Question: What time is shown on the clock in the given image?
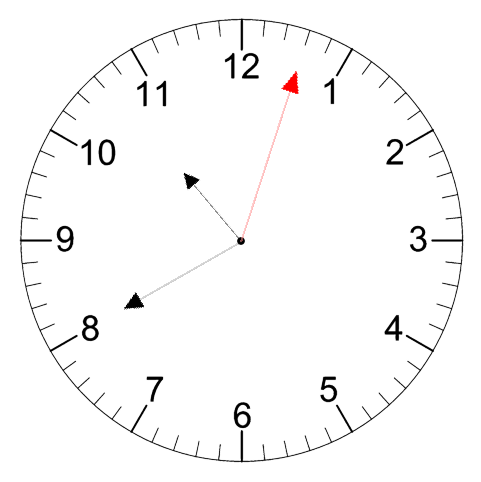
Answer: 10:40:03